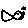
Label: fish